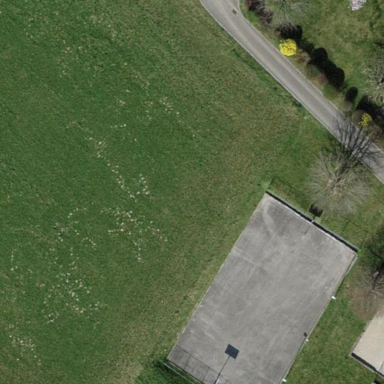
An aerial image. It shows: Basketball court on leisure land pitch.